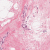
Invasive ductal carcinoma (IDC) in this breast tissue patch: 0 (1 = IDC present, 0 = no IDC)